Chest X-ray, PA view. Patient: 53 years old, sex M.
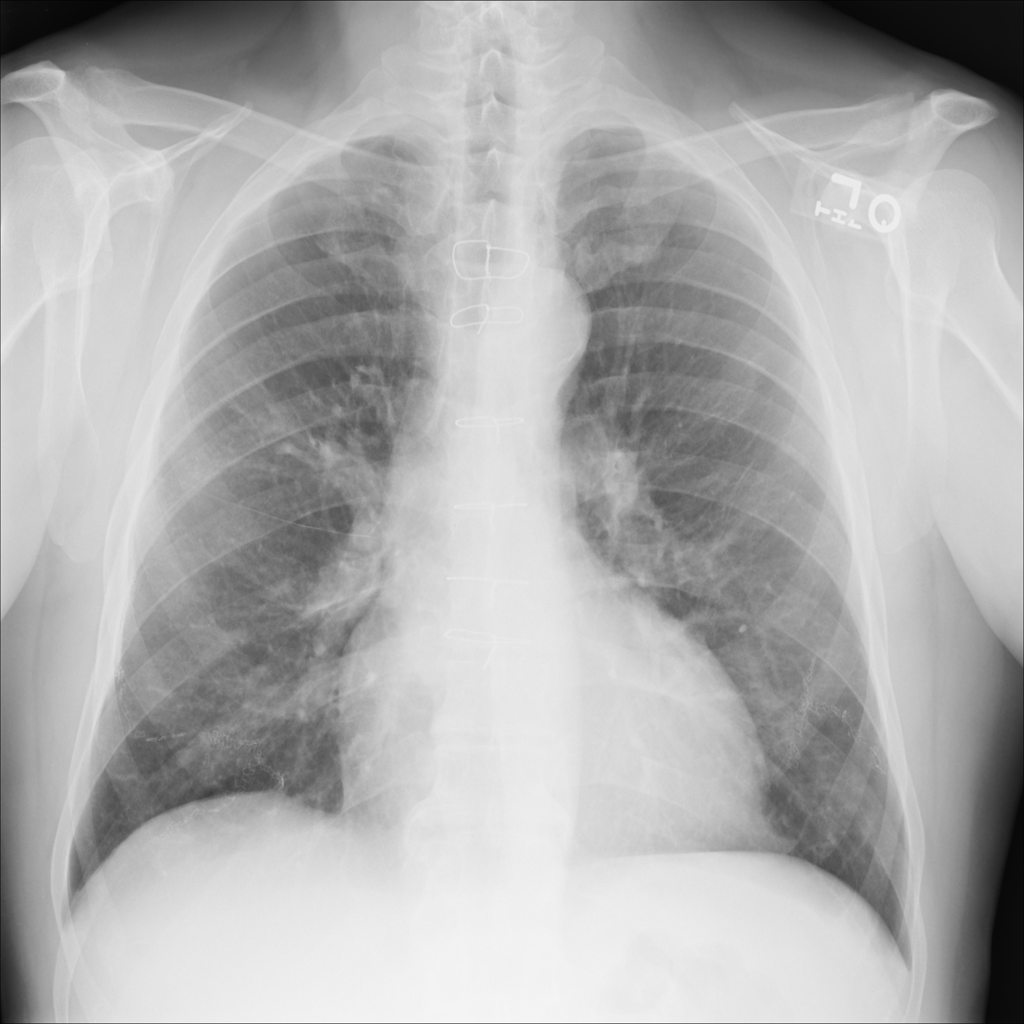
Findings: Infiltration